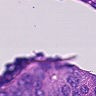
Metastatic tissue present: yes